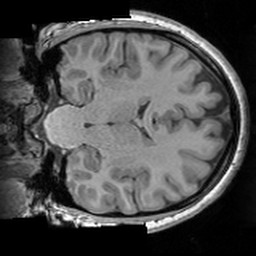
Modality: T1w
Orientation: coronal
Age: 19
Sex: female
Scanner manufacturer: siemens
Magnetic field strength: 3 T
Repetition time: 1.63 s
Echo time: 0.00311 s